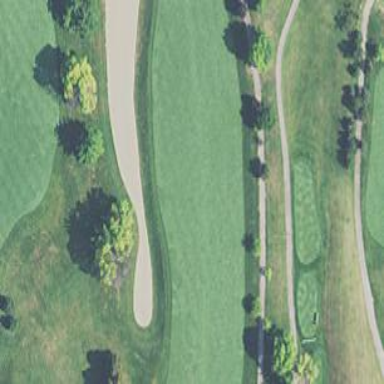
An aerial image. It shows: Grassy area designated as golf fairway.